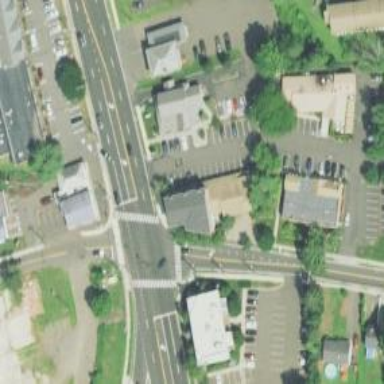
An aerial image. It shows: Marked crossing on footway.